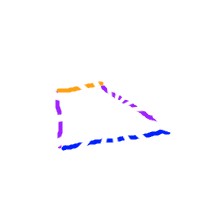
Shape: trapezoid